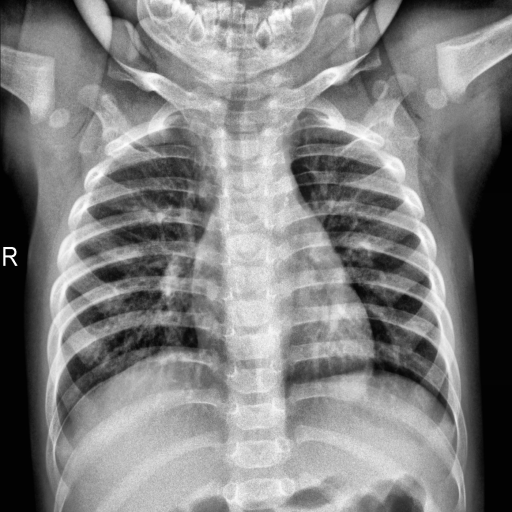
Finding: NORMAL